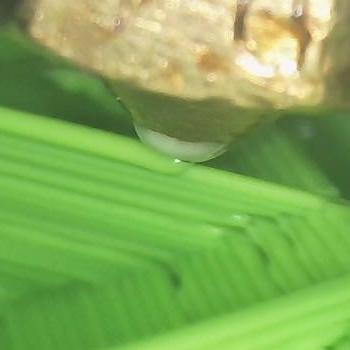
Flow rate: 133%